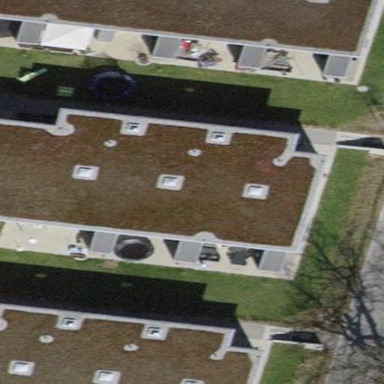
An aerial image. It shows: Building with flat roof.